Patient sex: M
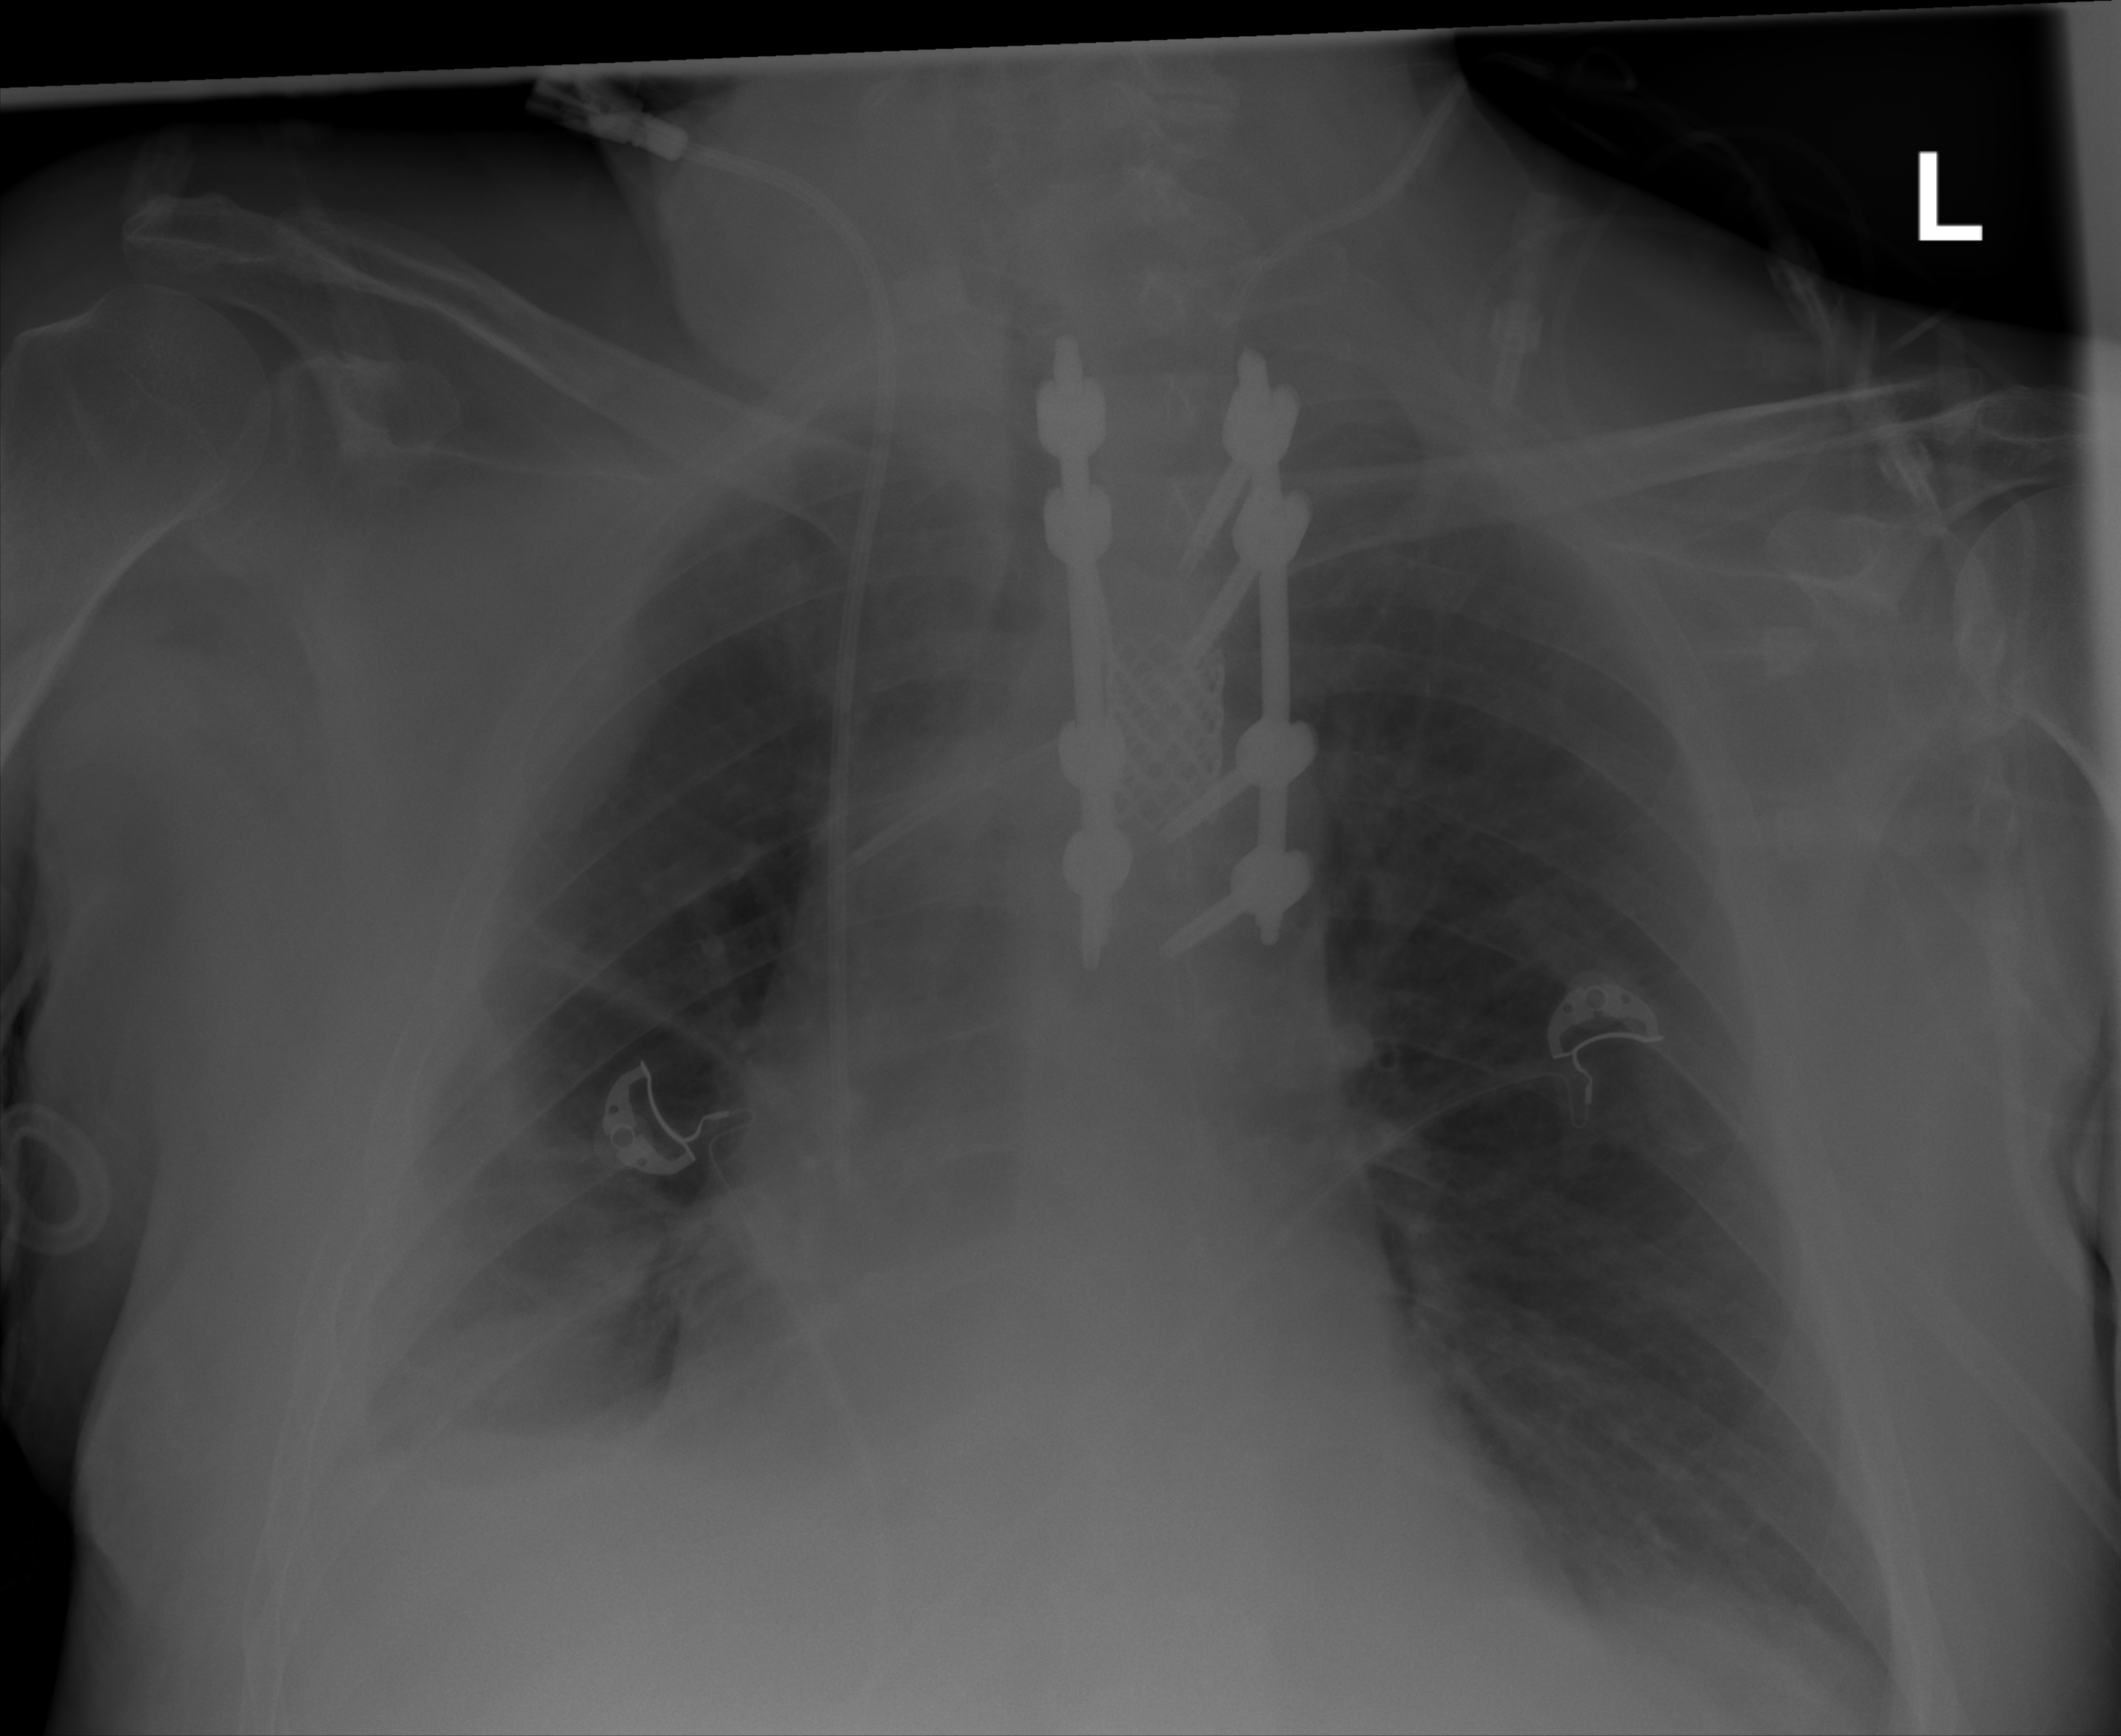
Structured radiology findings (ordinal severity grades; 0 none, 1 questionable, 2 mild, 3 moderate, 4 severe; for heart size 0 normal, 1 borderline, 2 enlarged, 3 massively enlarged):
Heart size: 2
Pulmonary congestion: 0
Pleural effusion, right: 2
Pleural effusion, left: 1
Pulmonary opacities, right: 0
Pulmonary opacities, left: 0
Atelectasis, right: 2
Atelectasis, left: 0